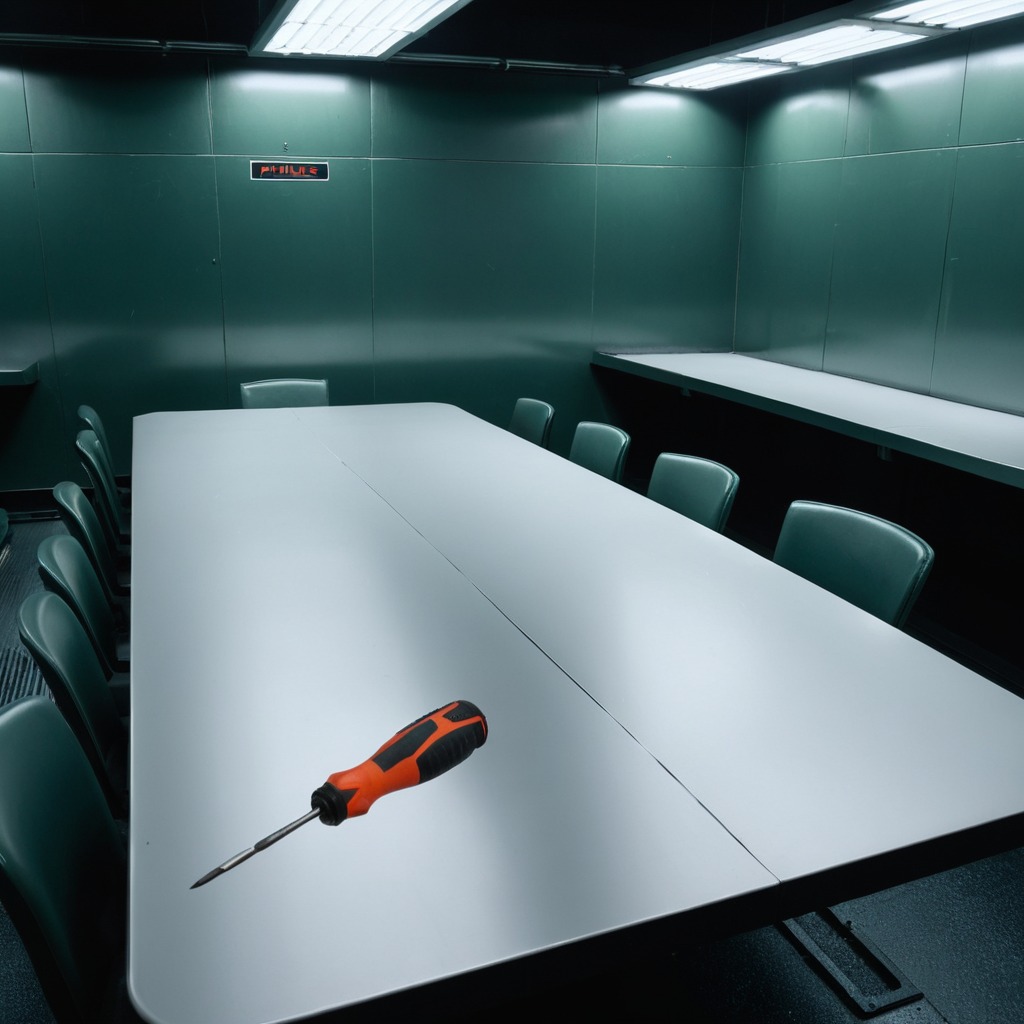
A screwdriver is lying on the table in the railway signal maintenance room.